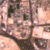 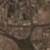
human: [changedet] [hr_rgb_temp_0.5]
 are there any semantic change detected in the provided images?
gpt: No change to mention.